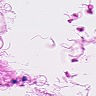
Metastatic tissue present: no